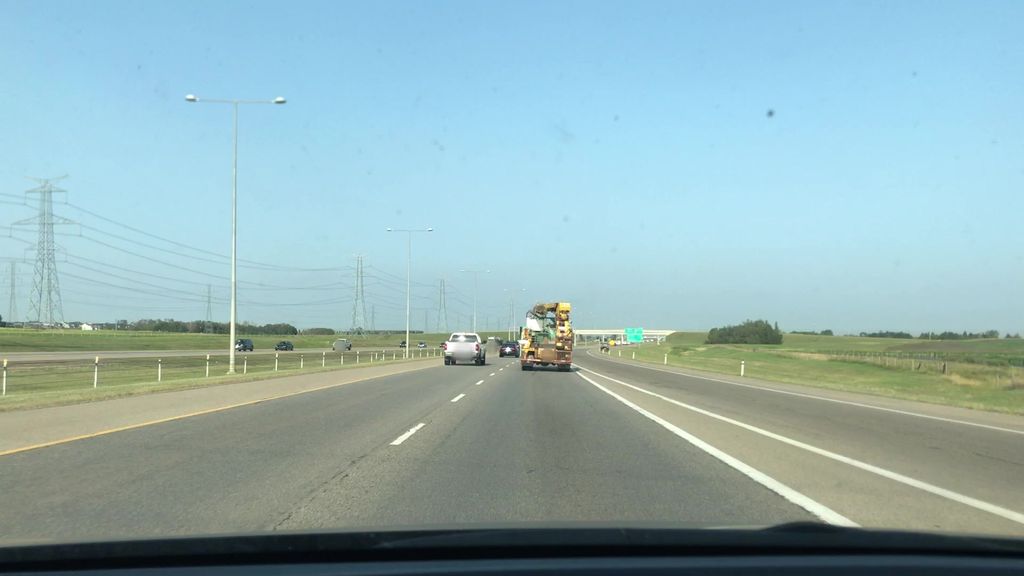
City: edmonton